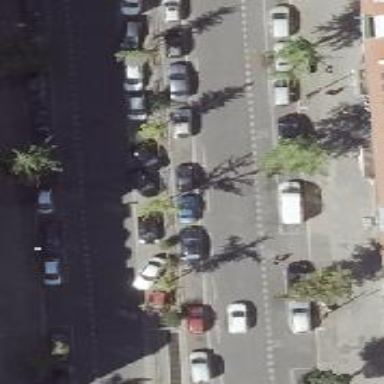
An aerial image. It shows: Tertiary road with asphalt surface. There is lane for parking on the right side of the road.